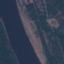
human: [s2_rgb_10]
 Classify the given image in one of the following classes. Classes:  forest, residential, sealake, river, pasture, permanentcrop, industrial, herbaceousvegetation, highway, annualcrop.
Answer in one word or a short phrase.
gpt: River